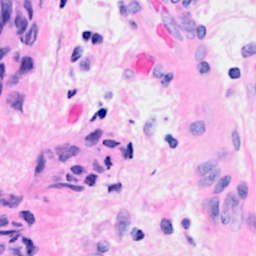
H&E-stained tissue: Breast